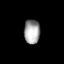
Tissue: lung
Cell type: T cells
Senescence score: 0.2117
Nuclear area (px): 378
Mean DAPI intensity: 162.95